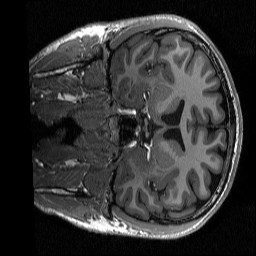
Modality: T1w
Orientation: coronal
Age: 22
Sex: male
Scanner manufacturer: siemens
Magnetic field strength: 3 T
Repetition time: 2.3 s
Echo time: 0.00298 s